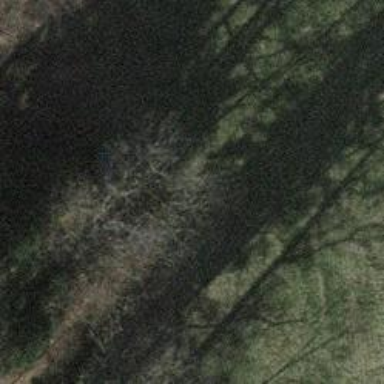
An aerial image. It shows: Hunting stand.